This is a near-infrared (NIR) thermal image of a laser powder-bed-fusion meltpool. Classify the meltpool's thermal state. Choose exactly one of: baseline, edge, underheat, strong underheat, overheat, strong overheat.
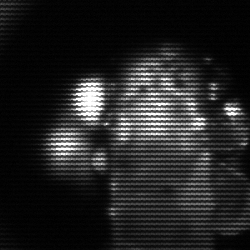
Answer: strong underheat